Question: I am pretty new to ASP.NET. I need to create a show/hide panel in ASP.NET that holds only text. The panel needs to have sliding effect. I can do with with postback. Is there any built-in control that can do this without postback.

Also, the text "Show" should change to "Hide" without postback.
EDIT: Forgot to mention that I have several such panels in my application.
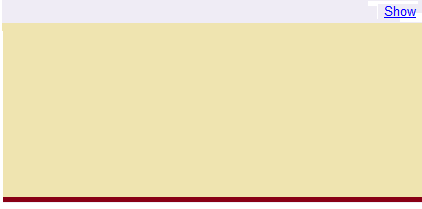
Answer: The ASP.Net <URL> control that has customizable themes and effets, the whole library is well worth a look at.